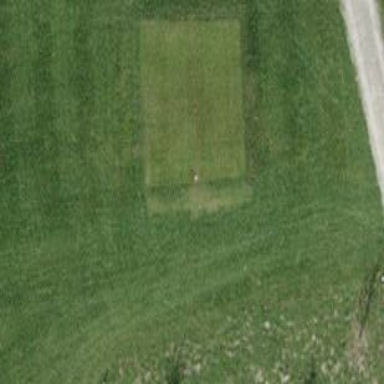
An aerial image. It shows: Golf tee.